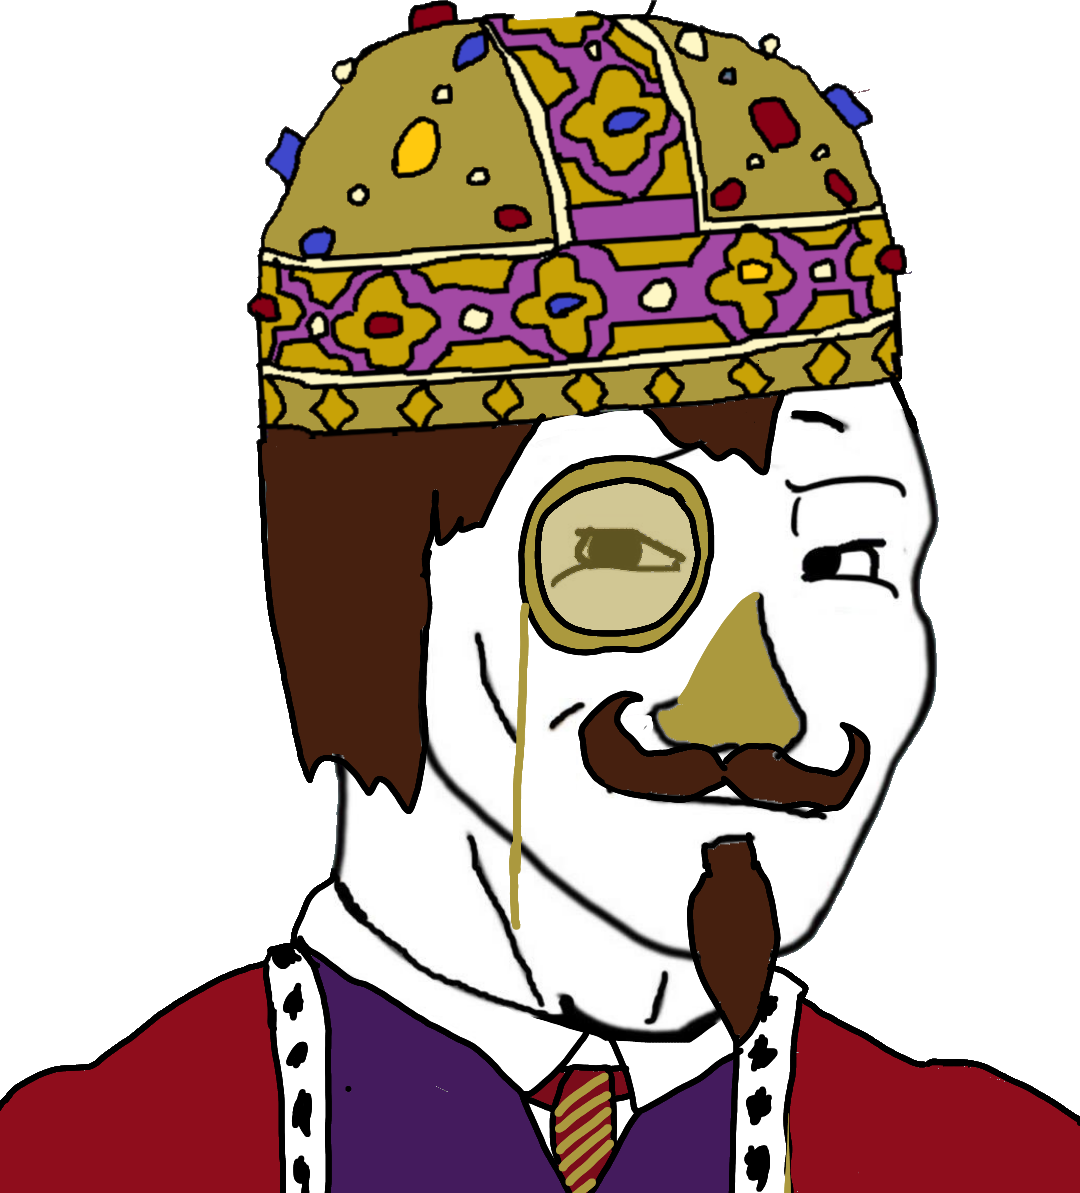
Label: 5_Smugjak